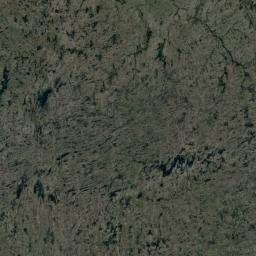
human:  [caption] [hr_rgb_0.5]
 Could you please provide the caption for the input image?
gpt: There are small creeks in the middle of this wetland .

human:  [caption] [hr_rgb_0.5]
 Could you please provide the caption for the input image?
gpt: The wetland consists of bare land and dry plants .

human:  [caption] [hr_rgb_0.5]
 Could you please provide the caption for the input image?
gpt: The blue lake in a wetland is covered by large swaths of dense vegetation .

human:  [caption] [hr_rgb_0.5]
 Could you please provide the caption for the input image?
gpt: There are some different areas of water surrounded by wetlands .

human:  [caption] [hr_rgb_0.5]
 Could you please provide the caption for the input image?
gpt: There are many green areas and some water areas on the wetland .